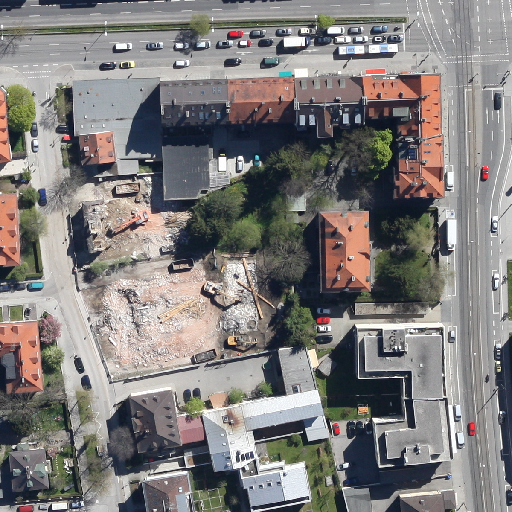
Referring expression: truck